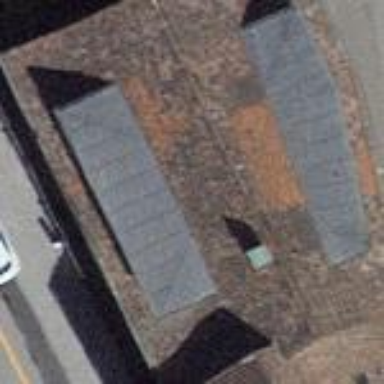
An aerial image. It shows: Building with tile roof.